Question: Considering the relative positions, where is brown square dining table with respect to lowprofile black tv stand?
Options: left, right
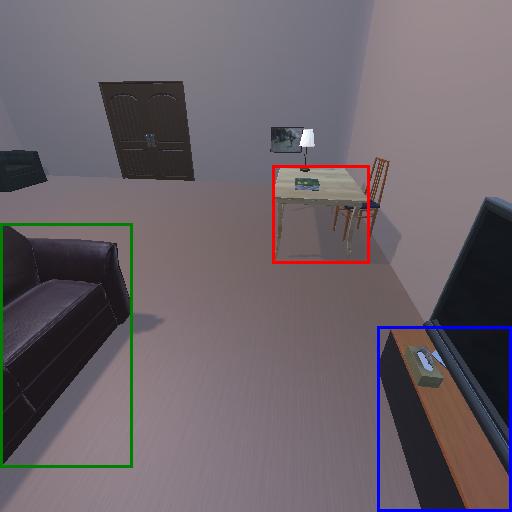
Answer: left